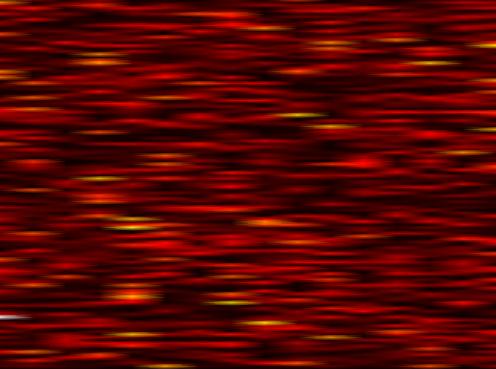
Label: UFMC